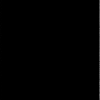
Atmospheric dust classification: not_dusty